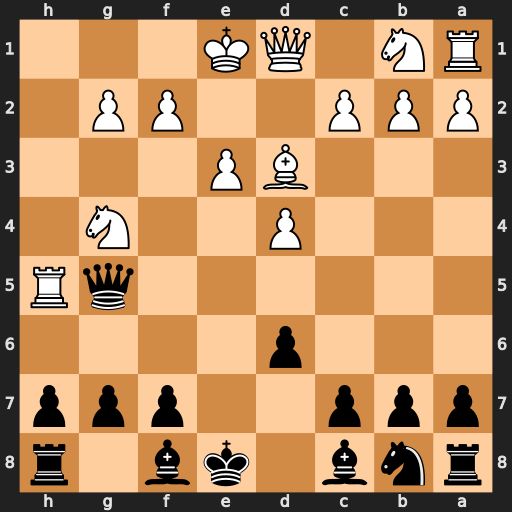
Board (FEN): rnb1kb1r/ppp2ppp/3p4/6qR/3P2N1/3BP3/PPP2PP1/RN1QK3
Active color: b
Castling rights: Qkq
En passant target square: -
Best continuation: Qxg4 Qxg4 Bxg4